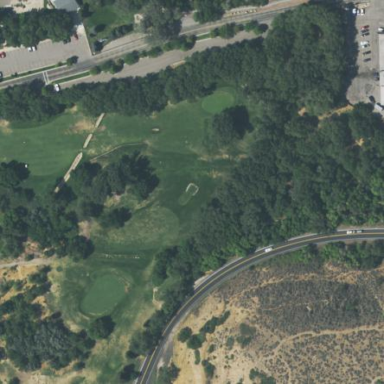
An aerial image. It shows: Well-manicured grassy area designated as golf fairway.